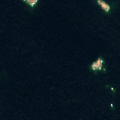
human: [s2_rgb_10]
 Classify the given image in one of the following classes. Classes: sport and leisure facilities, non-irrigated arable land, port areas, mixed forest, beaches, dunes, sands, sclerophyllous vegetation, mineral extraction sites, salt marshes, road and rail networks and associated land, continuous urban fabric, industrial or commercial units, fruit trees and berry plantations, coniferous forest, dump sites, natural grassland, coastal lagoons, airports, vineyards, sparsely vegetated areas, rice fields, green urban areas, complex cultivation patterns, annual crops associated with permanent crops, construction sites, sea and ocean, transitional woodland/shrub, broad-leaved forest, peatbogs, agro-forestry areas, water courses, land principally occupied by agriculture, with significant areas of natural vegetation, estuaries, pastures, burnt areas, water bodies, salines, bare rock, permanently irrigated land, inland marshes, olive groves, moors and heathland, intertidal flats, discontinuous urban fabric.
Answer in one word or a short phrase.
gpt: sea and ocean